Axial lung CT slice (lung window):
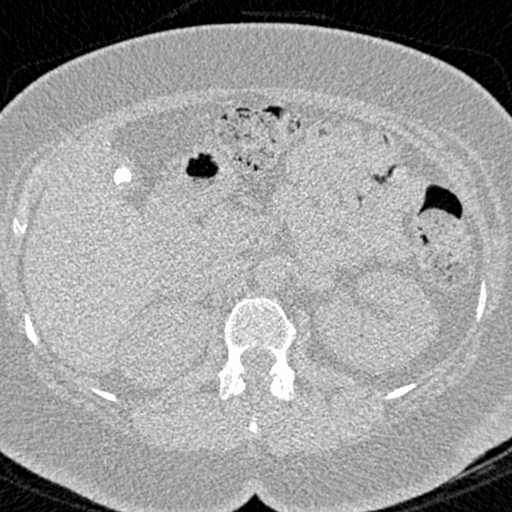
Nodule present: no